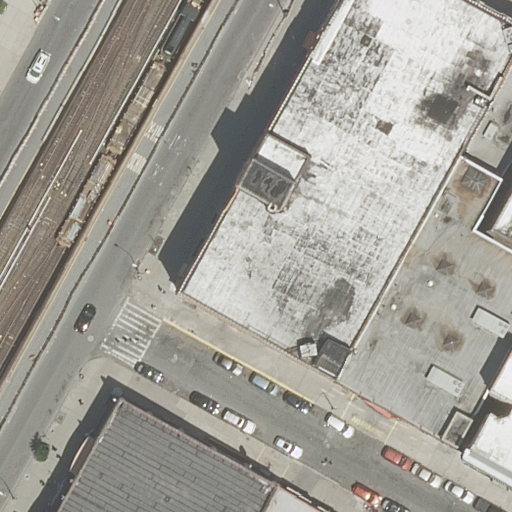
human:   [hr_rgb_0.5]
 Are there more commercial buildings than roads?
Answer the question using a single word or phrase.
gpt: no

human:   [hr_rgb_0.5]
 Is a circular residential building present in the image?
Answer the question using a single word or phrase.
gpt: no

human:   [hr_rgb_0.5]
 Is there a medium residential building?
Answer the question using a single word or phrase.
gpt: yes

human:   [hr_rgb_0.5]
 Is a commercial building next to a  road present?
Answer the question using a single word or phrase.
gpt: no

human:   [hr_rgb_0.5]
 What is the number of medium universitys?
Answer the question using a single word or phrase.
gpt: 0

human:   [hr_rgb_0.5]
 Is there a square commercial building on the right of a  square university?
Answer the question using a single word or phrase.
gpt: no

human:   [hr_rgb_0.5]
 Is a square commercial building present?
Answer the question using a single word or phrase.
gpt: no

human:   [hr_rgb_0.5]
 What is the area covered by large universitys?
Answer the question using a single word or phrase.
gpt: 655m2

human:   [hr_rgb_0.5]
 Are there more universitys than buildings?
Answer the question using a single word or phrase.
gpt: no

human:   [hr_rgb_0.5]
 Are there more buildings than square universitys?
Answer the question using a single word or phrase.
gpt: yes

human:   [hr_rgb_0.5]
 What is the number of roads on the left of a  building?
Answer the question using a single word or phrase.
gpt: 4

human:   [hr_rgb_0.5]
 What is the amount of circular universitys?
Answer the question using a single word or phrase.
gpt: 0

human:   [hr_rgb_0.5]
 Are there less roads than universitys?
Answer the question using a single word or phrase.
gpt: no

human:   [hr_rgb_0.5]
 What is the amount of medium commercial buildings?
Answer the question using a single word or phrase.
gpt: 0

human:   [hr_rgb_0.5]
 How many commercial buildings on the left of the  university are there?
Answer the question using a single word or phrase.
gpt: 0

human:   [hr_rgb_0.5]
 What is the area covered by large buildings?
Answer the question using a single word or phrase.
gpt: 2808m2

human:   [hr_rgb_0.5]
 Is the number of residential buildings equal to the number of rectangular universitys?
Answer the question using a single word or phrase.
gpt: no

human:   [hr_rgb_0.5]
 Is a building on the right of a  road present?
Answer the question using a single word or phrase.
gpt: yes

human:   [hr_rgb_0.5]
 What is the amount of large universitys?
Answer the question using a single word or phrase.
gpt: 1

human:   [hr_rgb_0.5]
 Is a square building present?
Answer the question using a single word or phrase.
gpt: no

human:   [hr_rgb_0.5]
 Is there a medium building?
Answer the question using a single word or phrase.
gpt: yes

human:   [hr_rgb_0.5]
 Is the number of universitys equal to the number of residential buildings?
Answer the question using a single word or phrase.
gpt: no

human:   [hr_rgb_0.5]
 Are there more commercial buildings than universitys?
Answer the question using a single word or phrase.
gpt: no

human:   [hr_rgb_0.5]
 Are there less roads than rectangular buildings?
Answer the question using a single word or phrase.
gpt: no

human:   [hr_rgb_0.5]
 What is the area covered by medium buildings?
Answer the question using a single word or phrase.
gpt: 667m2

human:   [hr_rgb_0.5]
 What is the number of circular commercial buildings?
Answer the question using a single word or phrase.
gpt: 0

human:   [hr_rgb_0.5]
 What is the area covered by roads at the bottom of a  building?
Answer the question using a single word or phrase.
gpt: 0m2

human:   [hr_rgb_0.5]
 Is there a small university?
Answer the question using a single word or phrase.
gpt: no

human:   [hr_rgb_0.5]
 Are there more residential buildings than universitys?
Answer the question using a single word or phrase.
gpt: yes

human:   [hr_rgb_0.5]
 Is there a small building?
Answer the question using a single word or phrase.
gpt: yes

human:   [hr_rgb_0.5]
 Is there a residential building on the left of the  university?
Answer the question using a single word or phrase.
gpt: no

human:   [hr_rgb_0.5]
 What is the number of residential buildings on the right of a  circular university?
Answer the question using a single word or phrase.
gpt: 0

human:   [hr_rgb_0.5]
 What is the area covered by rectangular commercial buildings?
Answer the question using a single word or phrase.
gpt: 0m2

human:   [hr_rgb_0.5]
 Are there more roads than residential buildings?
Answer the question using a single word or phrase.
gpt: no

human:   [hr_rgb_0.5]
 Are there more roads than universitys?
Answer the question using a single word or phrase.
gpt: yes

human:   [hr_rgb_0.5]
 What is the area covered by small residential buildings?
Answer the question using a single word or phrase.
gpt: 37m2